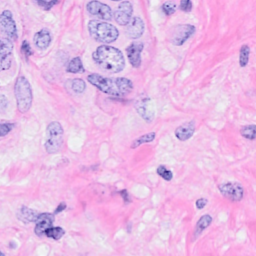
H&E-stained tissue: Breast